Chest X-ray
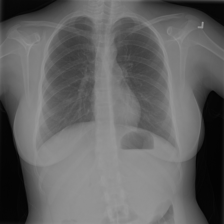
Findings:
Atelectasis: negative
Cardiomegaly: negative
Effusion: negative
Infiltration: negative
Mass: negative
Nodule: negative
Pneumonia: negative
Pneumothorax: negative
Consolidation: negative
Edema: negative
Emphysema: negative
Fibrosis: negative
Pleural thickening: negative
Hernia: negative